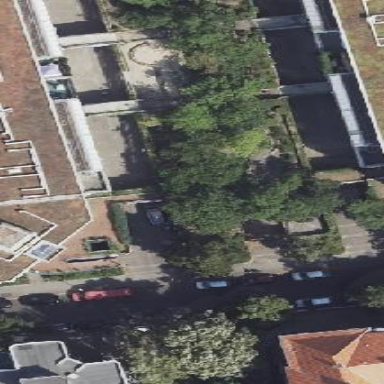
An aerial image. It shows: Garages with flat roof covered in plants.